Question: I was trying to fill up the data with background color using the loop. The VBA doesn't show any error for code below, so it seems work. However there is no effect in the sheet.
Could you advise where I have missed something?
My data contain values between row 11 and 14515
I have these data for 31 sections, where every section has 467 rows exactly. I would like to color some of them (every 2), but not all.
'''
Sub Background_color2()
Sheets("14").Activate
With Range("A479:FI945")
For n = o To n = 14515 Step 934 '934 rows interval between 2 separate sections
.Offset(n).Interior.Color = RGB(235, 241, 222)
Next n
End With
End Sub
'''

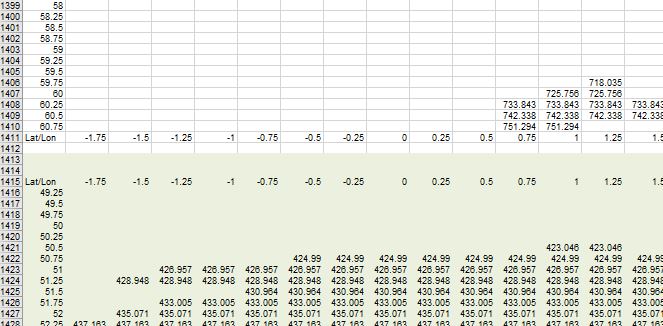
Answer: You could do something like that. Values might need to be adjusted.
'''
Sub Background_color2()
Dim n As Long
For n = (11 + 468) To (11 + 31 * 468) Step (2 * 468)
Sheet("14").Cells(n,1).Resize(467, 165).Interior.Color = RGB(235, 241, 222)
Next n
End Sub
'''